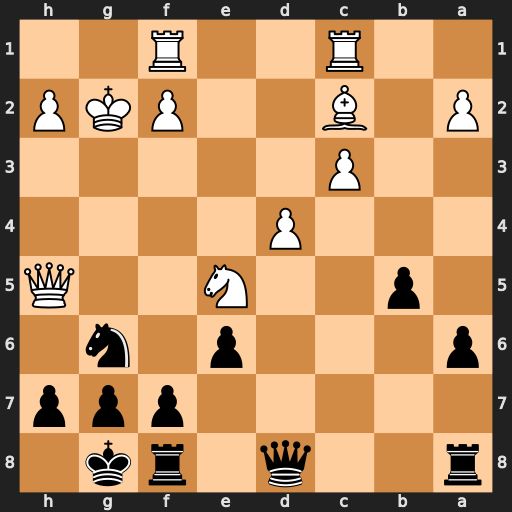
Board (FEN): r2q1rk1/5ppp/p3p1n1/1p2N2Q/3P4/2P5/P1B2PKP/2R2R2
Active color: b
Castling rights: -
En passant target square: -
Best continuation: Nf4+ Kh1 Nxh5